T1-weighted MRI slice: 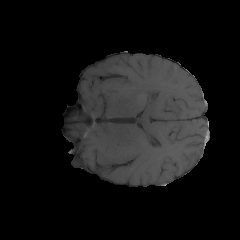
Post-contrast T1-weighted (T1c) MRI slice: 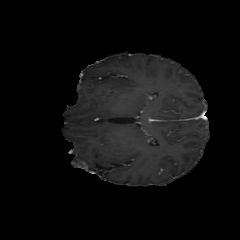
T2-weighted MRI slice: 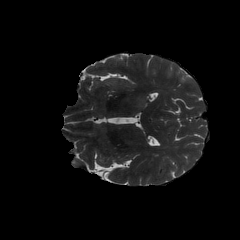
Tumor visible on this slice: yes